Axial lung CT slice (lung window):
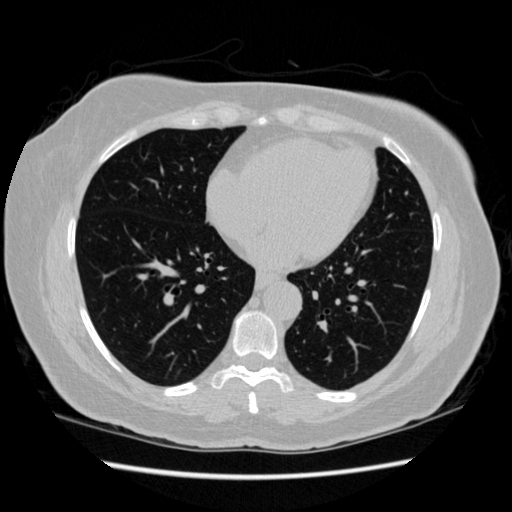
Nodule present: no